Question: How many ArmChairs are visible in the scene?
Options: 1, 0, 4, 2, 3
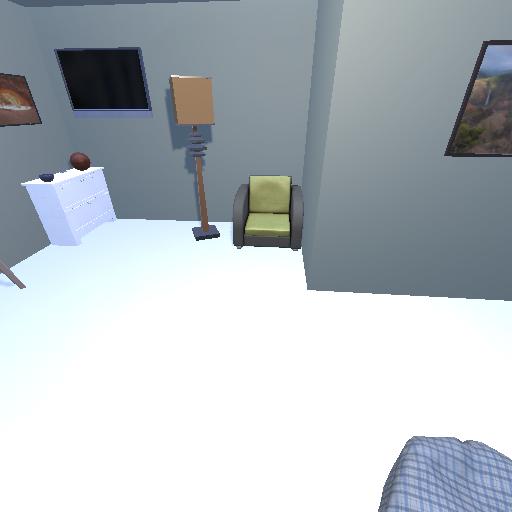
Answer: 1